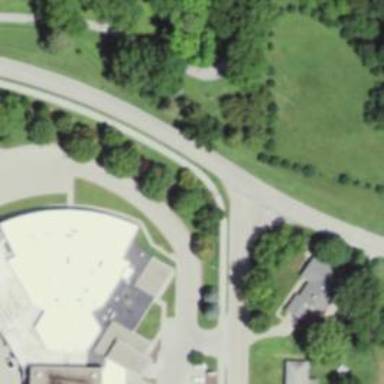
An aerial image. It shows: Driveway leading to service road.